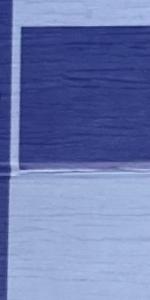
Label: Empty